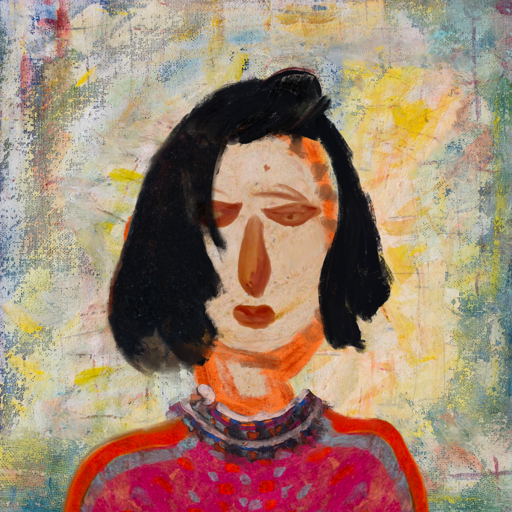
Background: Irani, Head And Neck Front: Rupkatha, Face Front: Pious_Lady, Bust: Sisters, Hair Front: Mosgoul, Head Accessory: Blank, Second Necklace: Blank, Necklace: Hypocrite_1, Baby: Blank